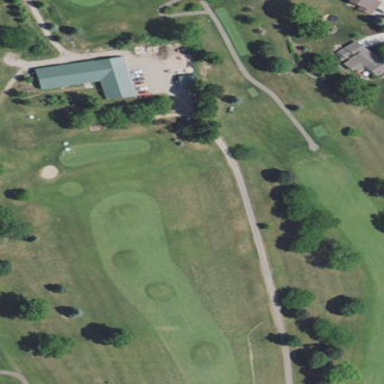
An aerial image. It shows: Grassy golf fairway.